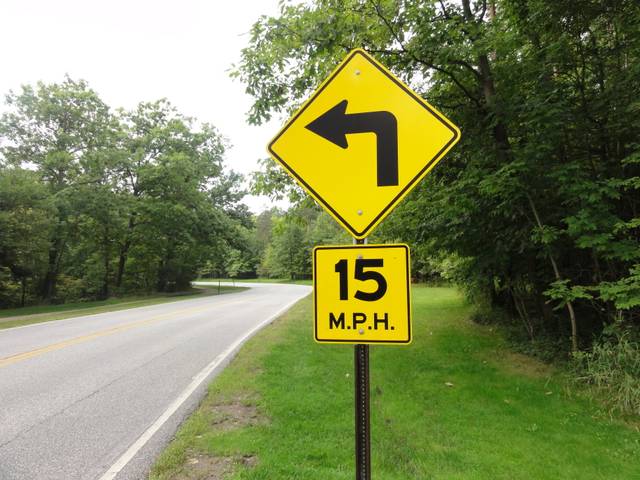
Region: United States
Coordinates: 41.567, -81.435